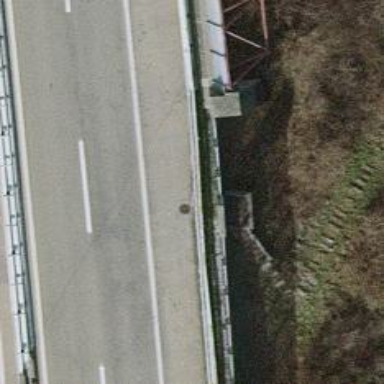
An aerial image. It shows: Bridge with guard rails.